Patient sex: M
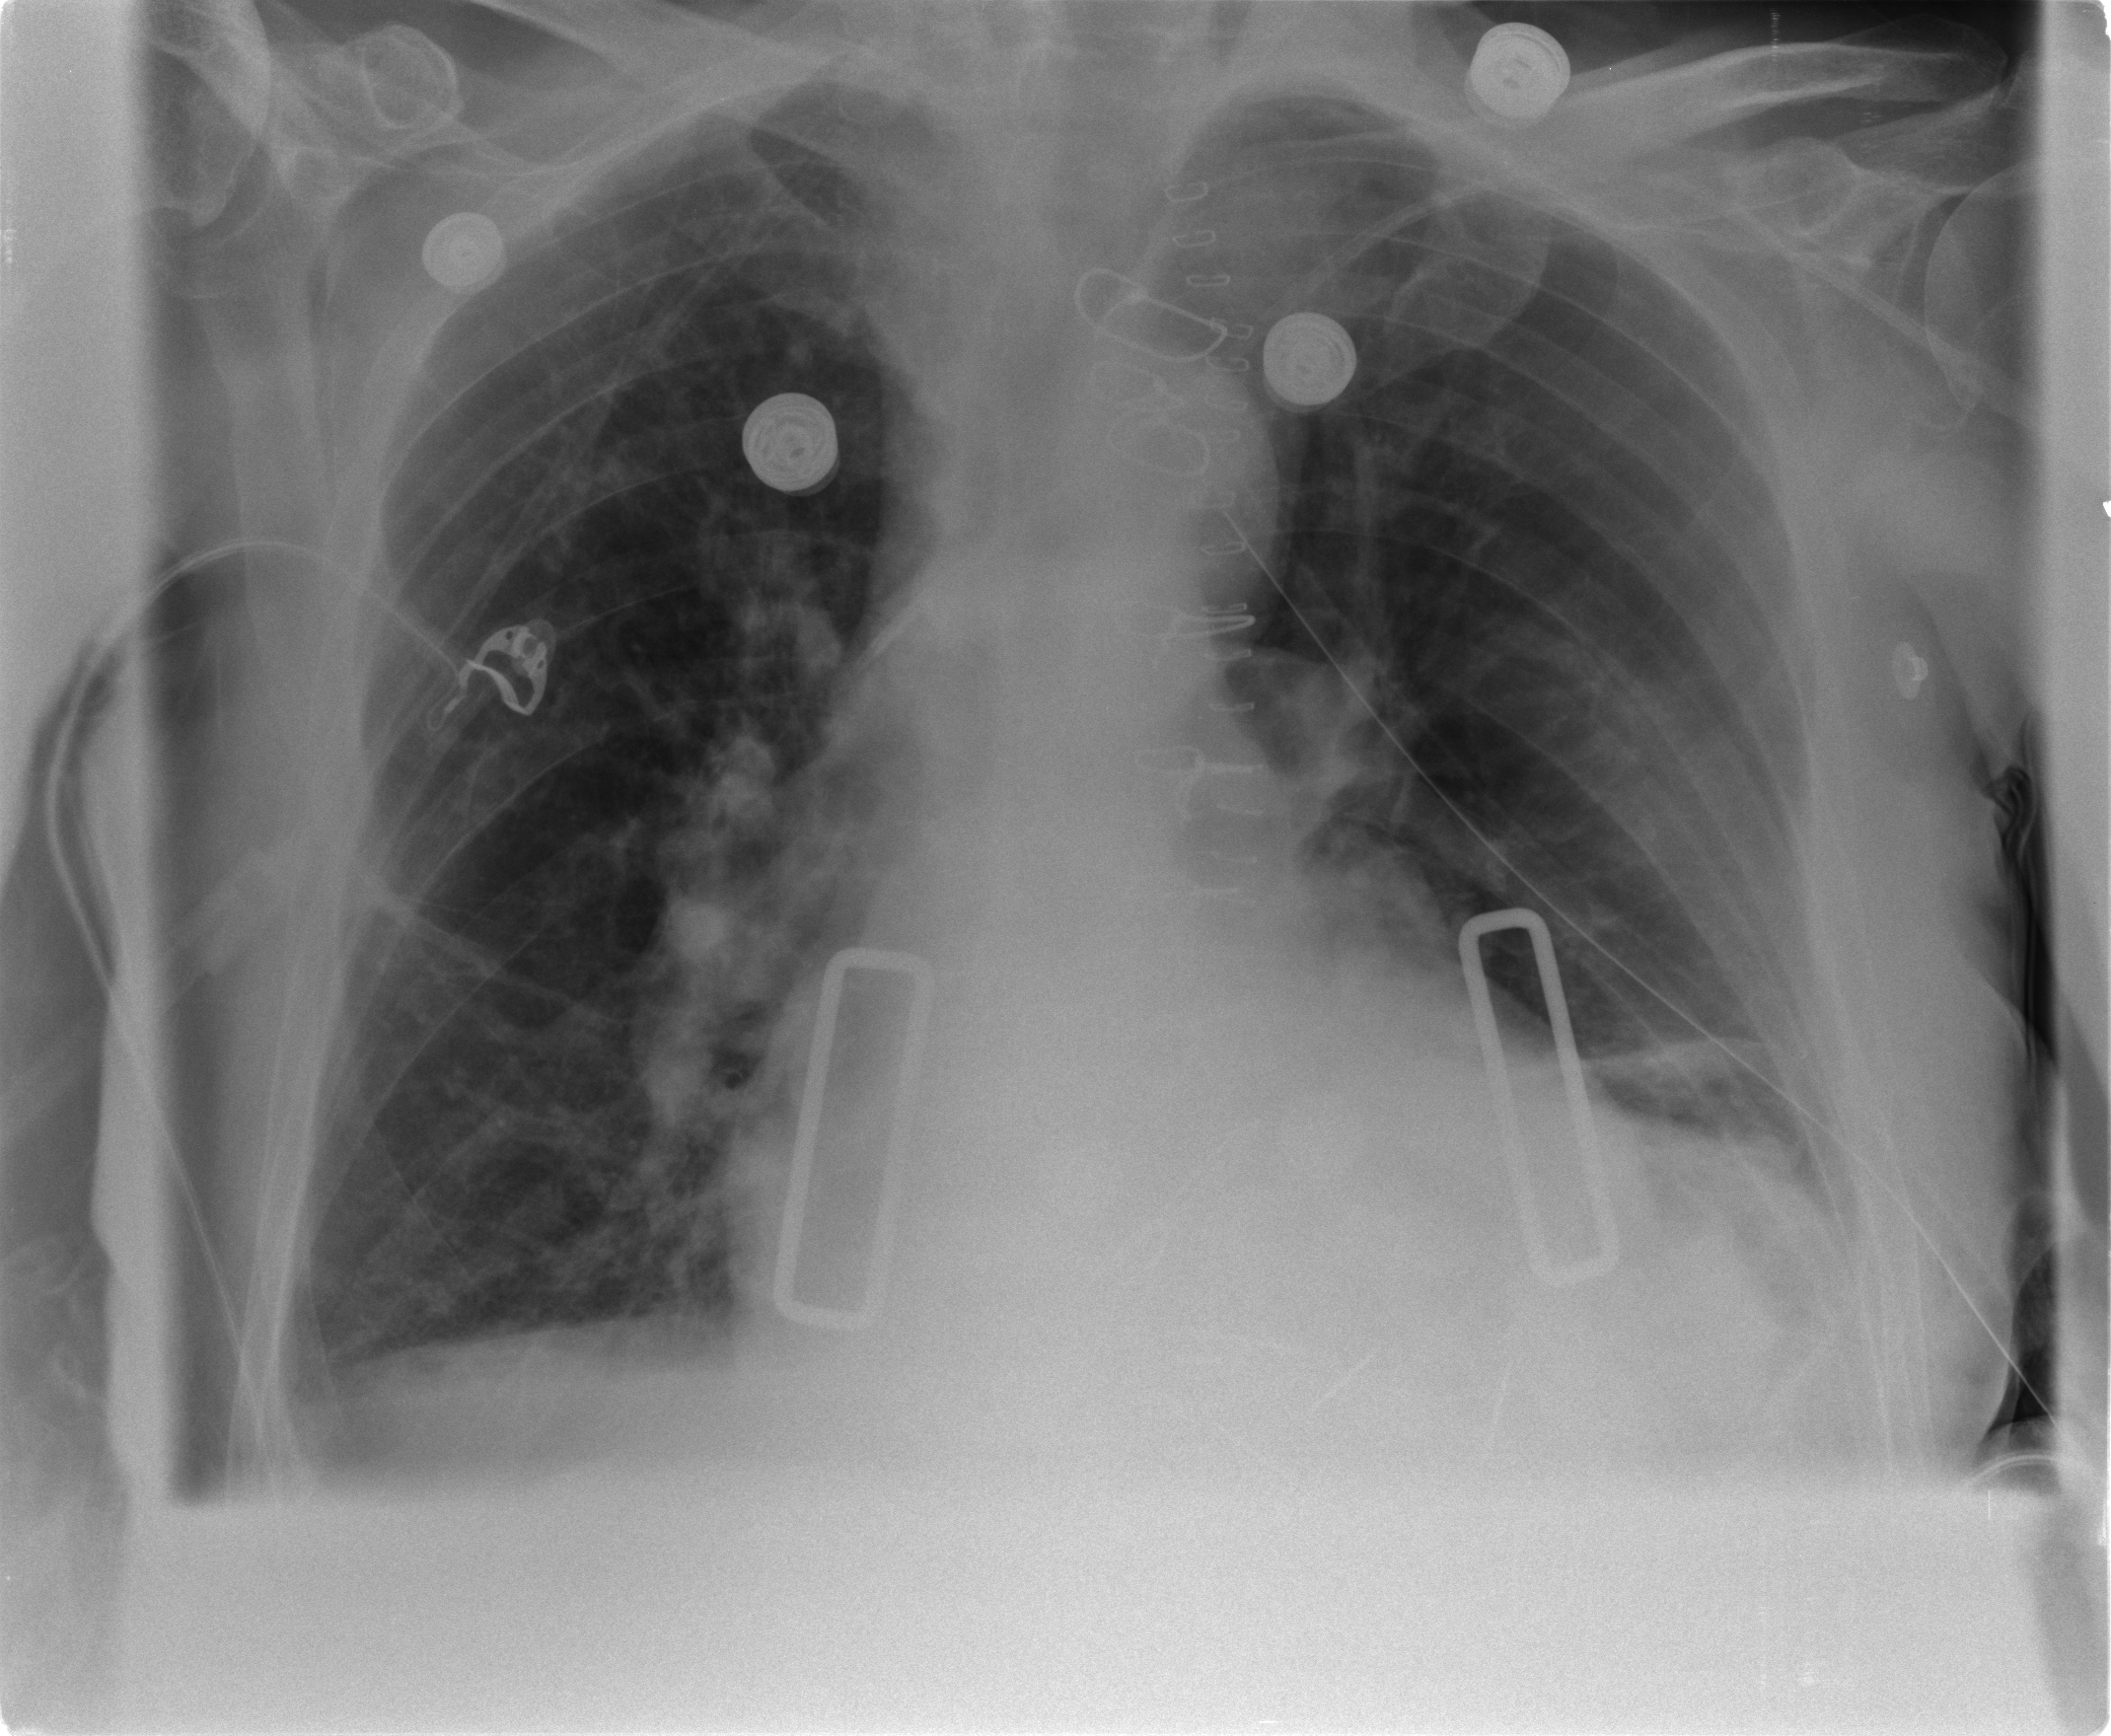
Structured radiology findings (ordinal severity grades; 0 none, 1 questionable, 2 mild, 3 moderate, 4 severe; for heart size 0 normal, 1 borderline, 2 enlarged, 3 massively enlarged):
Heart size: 2
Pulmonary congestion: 2
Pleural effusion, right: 2
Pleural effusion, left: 2
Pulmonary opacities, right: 0
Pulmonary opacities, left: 2
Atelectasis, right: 2
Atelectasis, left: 2